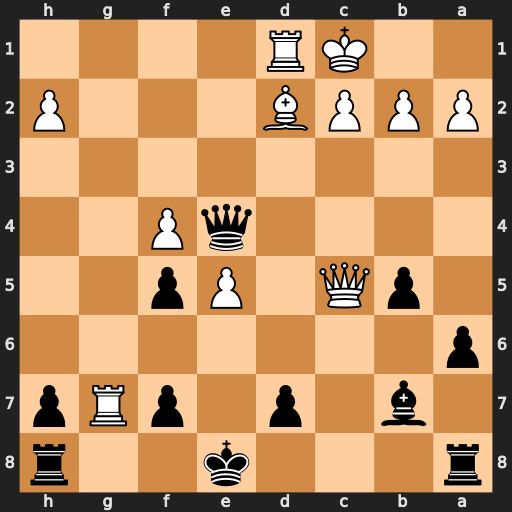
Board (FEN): r3k2r/1b1p1pRp/p7/1pQ1Pp2/4qP2/8/PPPB3P/2KR4
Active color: b
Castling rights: kq
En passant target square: -
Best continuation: Rc8 Qxc8+ Bxc8